Interaction volume radius: 10 \u00c5
Interaction volume height: 30 \u00c5
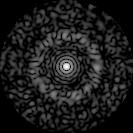
Disorder parameter: 0.845